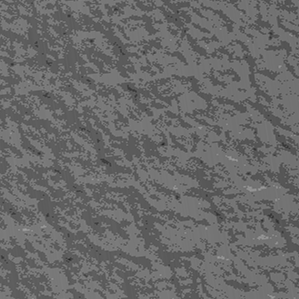
Label: frost